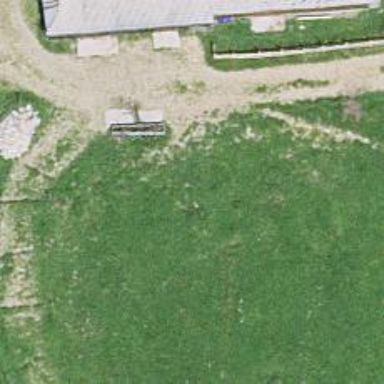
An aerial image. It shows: Farm.